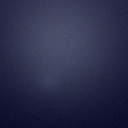
Screen state: off